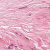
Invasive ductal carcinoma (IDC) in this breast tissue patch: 0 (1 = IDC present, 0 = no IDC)